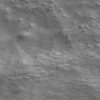
Atmospheric dust classification: not_dusty